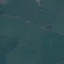
Land use / land cover class: Pasture